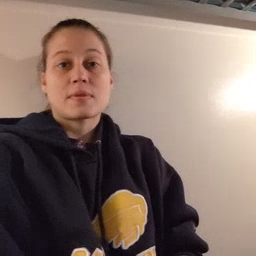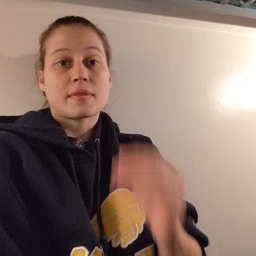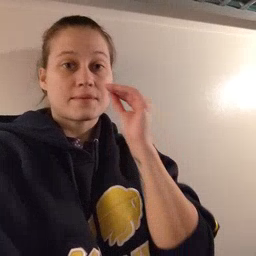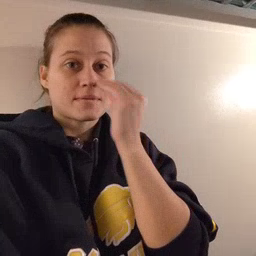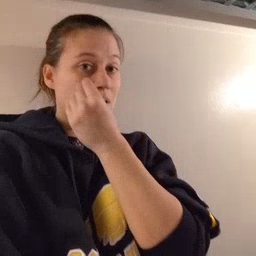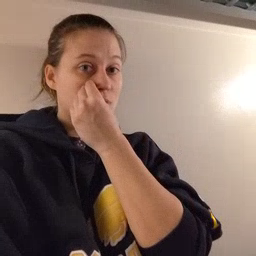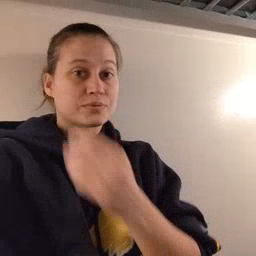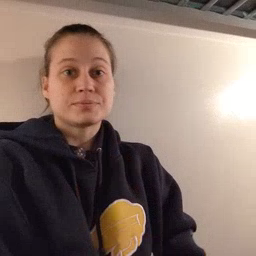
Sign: flower